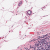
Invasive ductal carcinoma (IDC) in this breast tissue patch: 0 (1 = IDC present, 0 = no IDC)